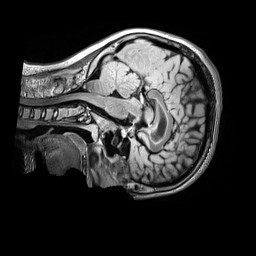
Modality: FLAIR
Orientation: sagittal
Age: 12
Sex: male
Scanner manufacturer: siemens
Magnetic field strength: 3 T
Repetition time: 5 s
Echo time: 0.388 s